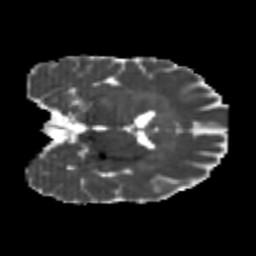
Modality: MD
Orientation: coronal
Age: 22
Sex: male
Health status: healthy
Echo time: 0.074 s